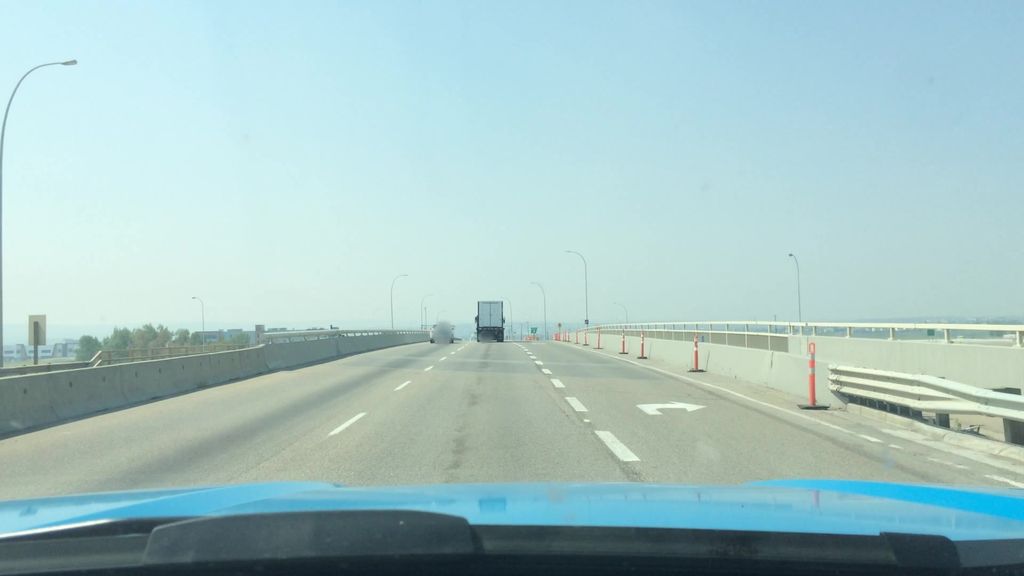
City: calgary